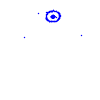
Particle: electron